Question: I have the following Sequence Diagram consists of two lifelines and synchronous message

I read it as the following :
The "lifeline1" represents an object execute during a period of time.
During lifelin1 execution and exactly at The red circle "lifeline1" needs something from "lifeline2" to be able to complete its execution
So,
1)the "lifeline1" pause its execution and then
2) call synchronous message .(please clarify it a bit in your answer)
The pink line represent the duration of time that the "lifeline1" needs to reach the "lifeline2" to execute
3)The blue rectangle represent the duration of message execution
4)And the dotted line represents the duration of time that the "lifeline2" needs to reach the "lifeline2" to resume its execution.
5)the black rectangle represent the period when a lifeline1 was idle
Does I read properly?
Does I miss any step?
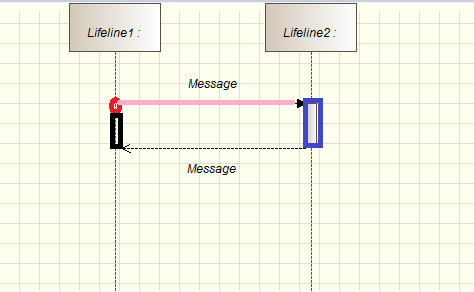
Answer: > The "lifeline1" represents an object execute during a period of time.
The dotted vertical line represents the object's life time. An 'execution specification' box is drawn on the line when the object is active / executing / has control.
> During lifelin1 execution and exactly at The red circle "lifeline1" needs something from "lifeline2" to be able to complete its execution
If it needed something to begin execution, it would not be shown with an execution specification to start with and would instead be shown as becoming active after it received a message.
Instead, the block shows lifeline1 is shown as active, and sending a synchronous message.
> 1)the "lifeline1" pause its execution and then
No pause (or other timing) is implied by this sequence diagram.
> 2) call synchronous message .(please clarify it a bit in your answer)
It is similar to calling a method on an object - the flow of control in a synchronous message passes immediately from the sender to receiver, and on receipt of a synchronous message the receiver is shown as the active object.
> The pink line represent the duration of time that the "lifeline1" needs to reach the "lifeline2" to execute
No timing is implied by this sequence diagram - it shows the sequence of operations only. Duration timings are shown using the Duration Constraint and Duration Observation notation shown in table 14.1 of the OMG+ <URL>.
> 3)The blue rectangle represent the duration of message execution
At the stage in the process represented by the blue rectangle, the 'lifeline2' object is executing in response to the message. Saying 'message execution' is a bit vague - the object is executing, not the message.
> 4)And the dotted line represents the duration of time that the "lifeline2" needs to reach the "lifeline2" to resume its execution.
The dotted line is a return message. Because the message sent from "lifeline1" is synchronous, it does not continue execution until the return message is received.
> 5)the black rectangle represent the period when a lifeline1 was idle
Execution specification blocks on UML sequence diagrams represent when the object is actively executing. A object which is idle waiting for a synchronous message to return should be represented without the execution specification block on its lifeline. (the colours have no significance in UML - they are there in this diagram to let you talk about a particular block, they do not to show whether the object is active or not)
I would take a slightly more formal approach and say that the execution should not be shown where it is, but should start after the return message is received to represent that lifeline1 continues - just like the a method which calls a method in another object does not receive flow of control back until the call returns.
However, it very common to show an object which is waiting for a return message with an execution specification as it is sort of still controlling the sequence of operations.
(Unfortunately the UML is so big and fluffy, almost any example anyone comes up with can be read in a different manner. As I have used UML to generate executable models for checking processes for deadlocks using pi-calculus, I tend to have a more rigid interpretation than someone who is, say, writing one on a white board to explain something to a co-developer)
+ the Object Management Group who maintain the UML standards, not as in 'OMG it's huge', though that also applies.